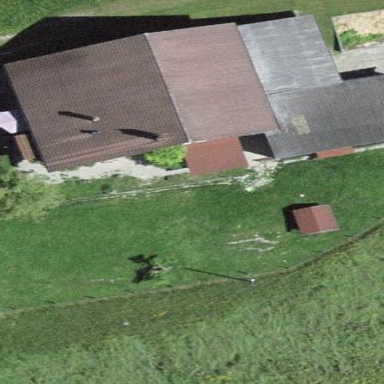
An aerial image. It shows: Farm building.